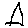
Label: triangle